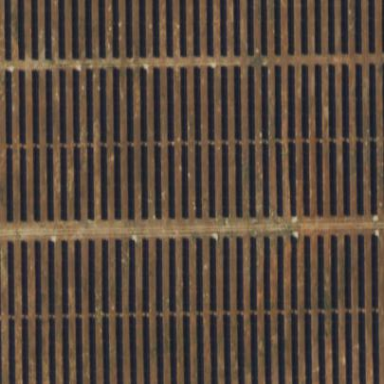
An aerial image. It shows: Solar photovoltaic panel generator.